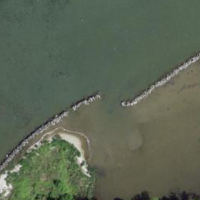
EUNIS habitat code: 14
Species observed at this site:
Alcedo atthis
Sylvia borin
Limosa lapponica
Aegithalos caudatus
Jynx torquilla
Sylvia atricapilla
Spinus spinus
Poecile palustris
Larus michahellis
Ardea alba
Erithacus rubecula
Tringa glareola
Tringa totanus
Tringa nebularia
Periparus ater
Anas acuta
Tringa ochropus
Himantopus himantopus
Cyanistes caeruleus
Chloris chloris
Larus canus
Pyrrhula pyrrhula
Passer domesticus
Remiz pendulinus
Mareca penelope
Passer montanus
Calidris alpina
Spatula clypeata
Emberiza cia
Mareca strepera
Saxicola rubetra
Locustella naevia
Mergus merganser
Milvus migrans
Milvus milvus
Gelochelidon nilotica
Oriolus oriolus
Cinclus cinclus
Numenius phaeopus
Phylloscopus trochilus
Motacilla alba
Numenius arquata
Actitis hypoleucos
Oenanthe oenanthe
Anas crecca
Chroicocephalus genei
Prunella modularis
Gallinago gallinago
Chroicocephalus ridibundus
Muscicapa striata
Phylloscopus collybita
Luscinia megarhynchos
Gallinula chloropus
Lymnocryptes minimus
Sitta europaea
Falco tinnunculus
Acrocephalus scirpaceus
Ficedula hypoleuca
Acrocephalus arundinaceus
Melanitta nigra
Acrocephalus schoenobaenus
Anas platyrhynchos
Pluvialis apricaria
Aythya ferina
Streptopelia decaocto
Acrocephalus palustris
Ixobrychus minutus
Aythya fuligula
Regulus ignicapilla
Lanius collurio
Streptopelia turtur
Carduelis carduelis
Nycticorax nycticorax
Phalacrocorax carbo
Egretta garzetta
Mergellus albellus
Corvus corone
Haematopus ostralegus
Bucephala clangula
Hippolais polyglotta
Cygnus olor
Cuculus canorus
Dryocopus martius
Certhia familiaris
Phoenicurus ochruros
Phoenicurus phoenicurus
Mergus serrator
Riparia riparia
Sturnus vulgaris
Troglodytes troglodytes
Corvus frugilegus
Turdus merula
Hirundo rustica
Sterna hirundo
Regulus regulus
Calidris pugnax
Coccothraustes coccothraustes
Delichon urbicum
Certhia brachydactyla
Tachybaptus ruficollis
Podiceps grisegena
Podiceps cristatus
Anthus trivialis
Turdus philomelos
Fulica atra
Podiceps auritus
Anthus spinoletta
Dendrocopos major
Podiceps nigricollis
Turdus viscivorus
Buteo buteo
Anthus pratensis
Falco vespertinus
Dendrocoptes medius
Pica pica
Garrulus glandarius
Columba livia
Panurus biarmicus
Saxicola rubicola
Picus viridis
Charadrius hiaticula
Motacilla cinerea
Accipiter gentilis
Linaria cannabina
Fringilla coelebs
Tadorna tadorna
Columba palumbus
Dryobates minor
Parus major
Ichthyaetus melanocephalus
Accipiter nisus